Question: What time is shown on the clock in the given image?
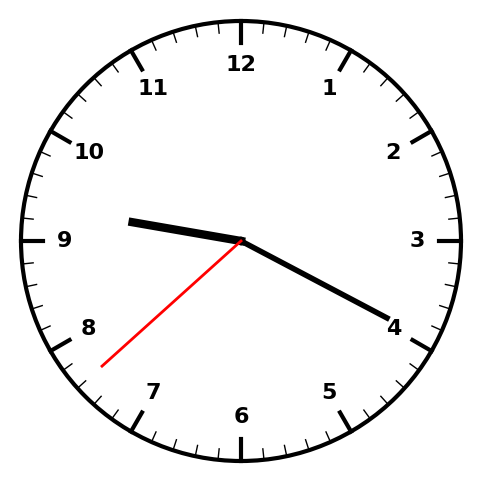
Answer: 09:19:38